Interaction volume radius: 5 \u00c5
Interaction volume height: 10 \u00c5
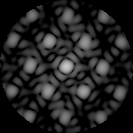
Disorder parameter: 0.2472